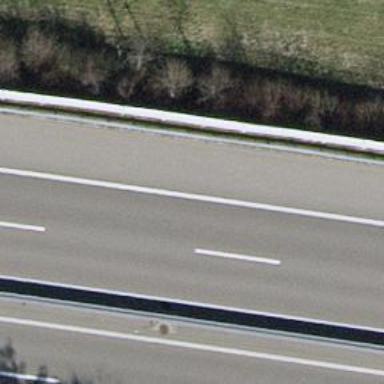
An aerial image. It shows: Asphalt motorway.